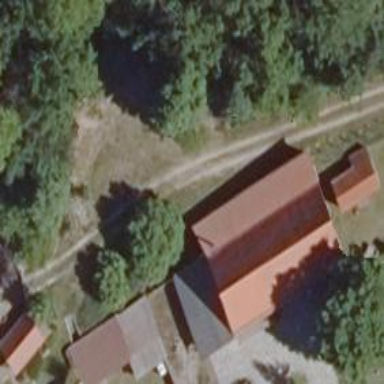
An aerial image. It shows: Driveway with grass surface.